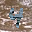
Label: 4